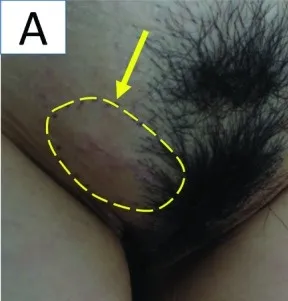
(a) Preoperative findings. A 41-year-old woman with an elastic, hard, and immobile 4 x 3.5-mm mass on the right part of the mons pubis. She had superficial pain on and around the tumor site.
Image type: radiology (ct)